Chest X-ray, AP view. Patient: 67 years old, sex M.
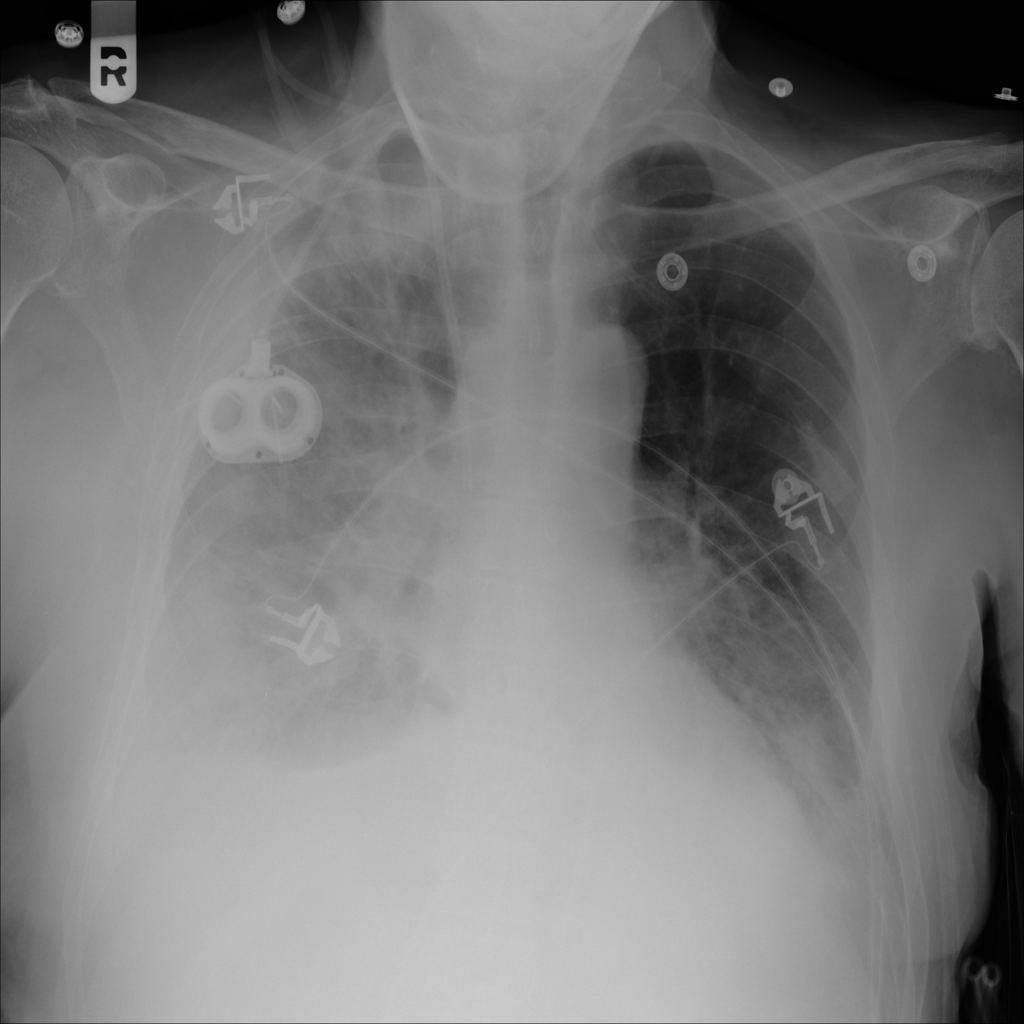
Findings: Pneumothorax